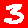
Digit: 3